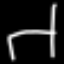
Label: chair